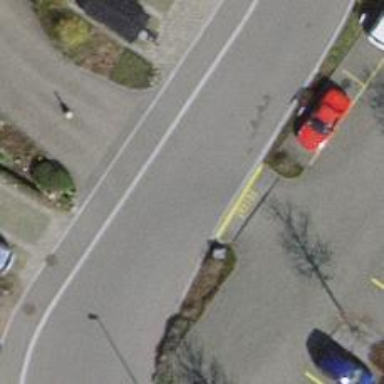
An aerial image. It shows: Residential road with asphalt surface and sidewalk on the left.